Field crop: tomato
Growth stage: 1
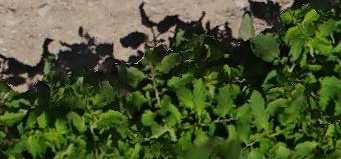
Species: tomato